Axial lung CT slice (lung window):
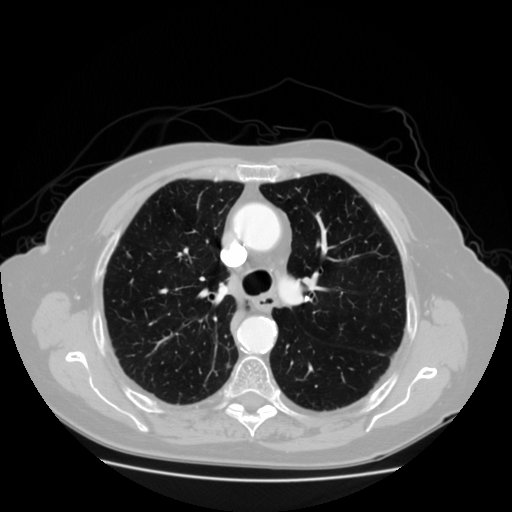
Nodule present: yes
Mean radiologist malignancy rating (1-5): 3